Question: What is the value of this measurement?
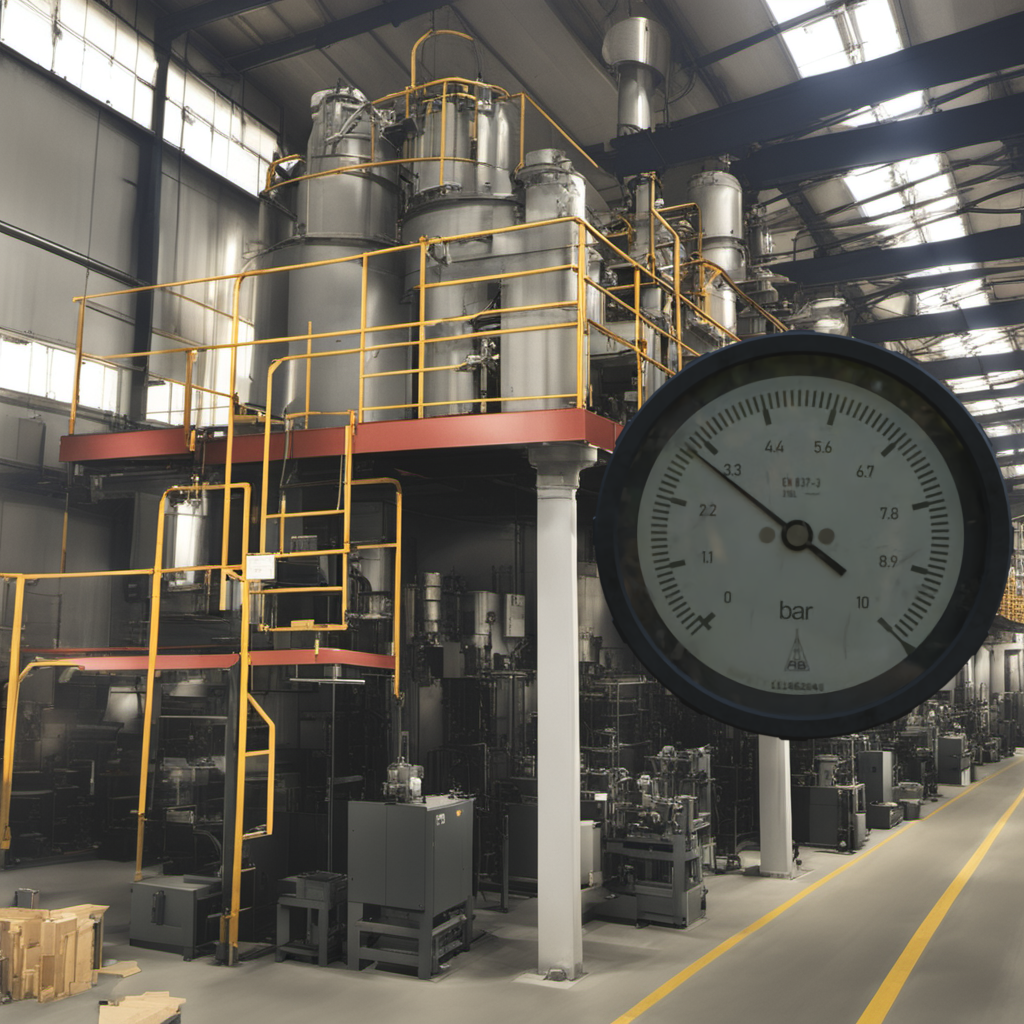
Answer: The result is 3.11
Question: What is the range of this measurement?
Answer: The range is from 0 to 10
Question: What is the minimum and maximum reading range of this measurement?
Answer: The minimum value is 0 and the maximum value is 10